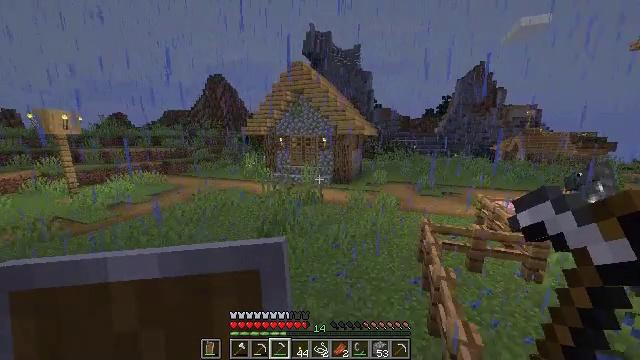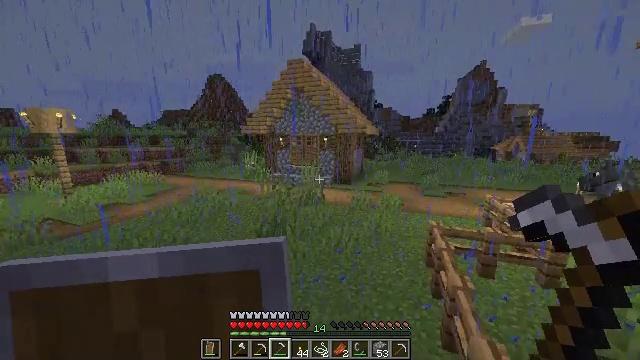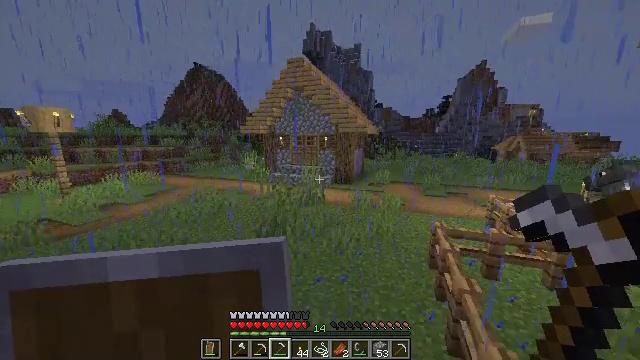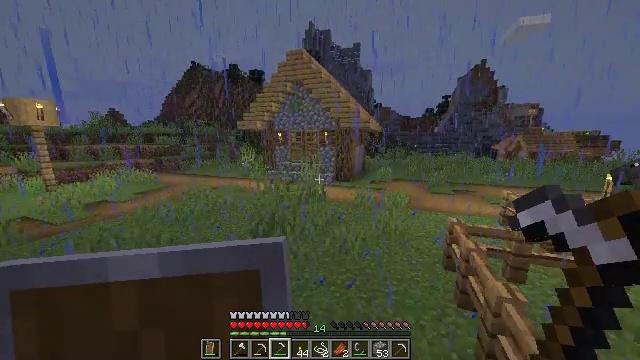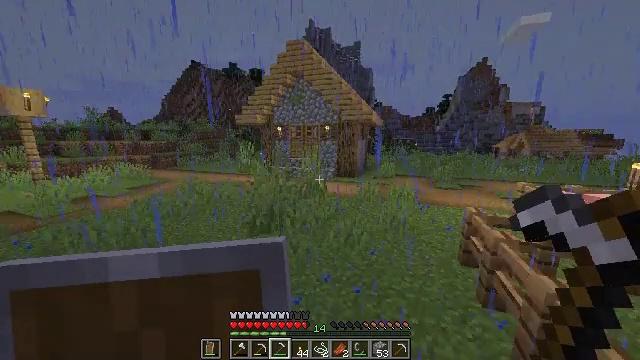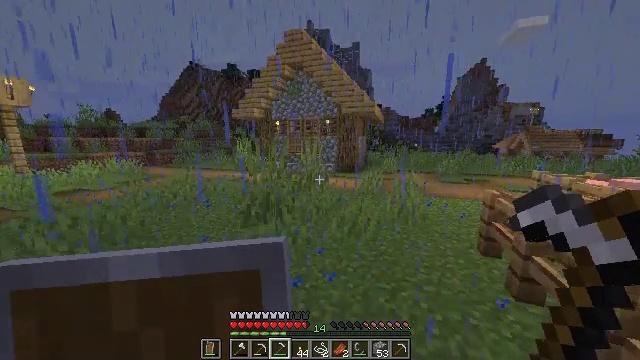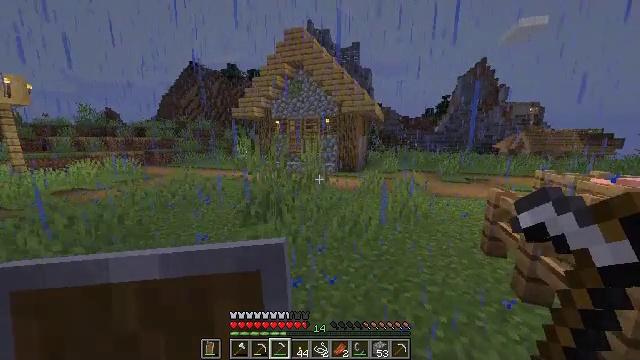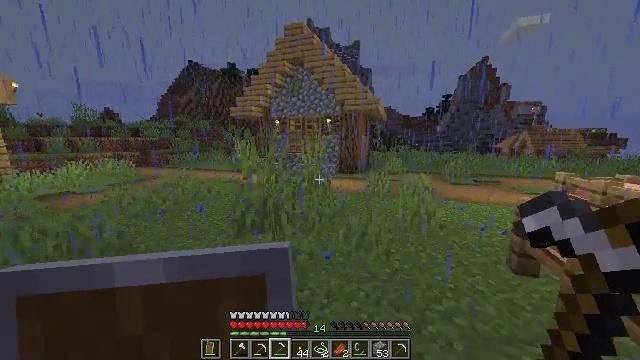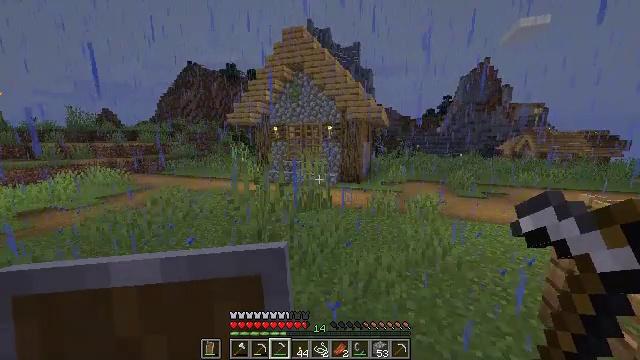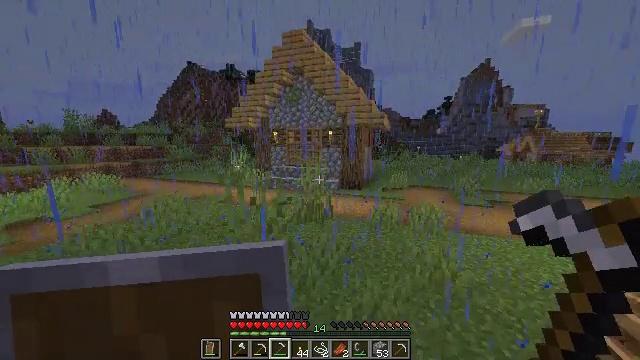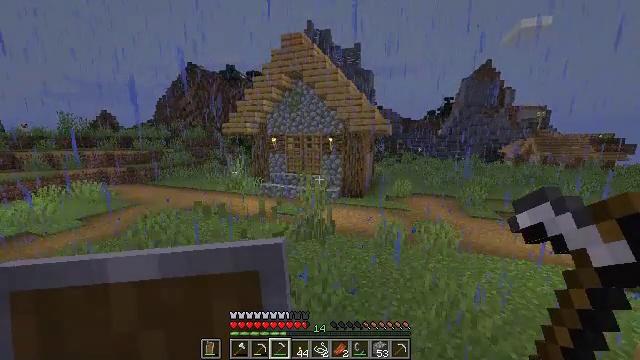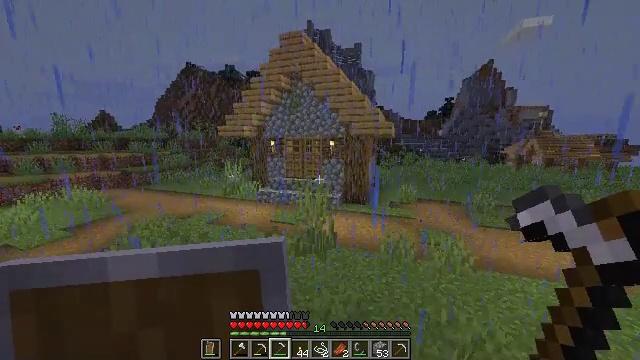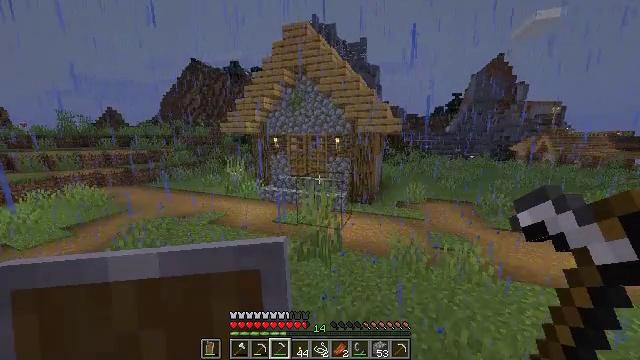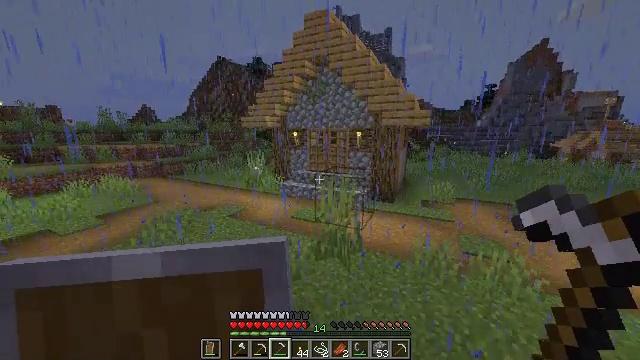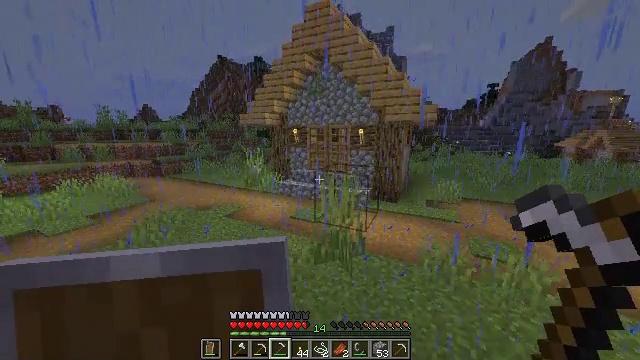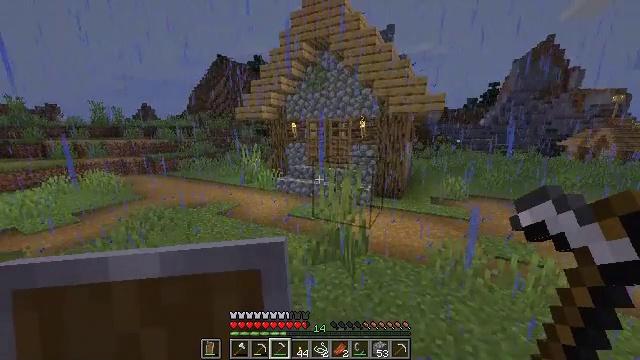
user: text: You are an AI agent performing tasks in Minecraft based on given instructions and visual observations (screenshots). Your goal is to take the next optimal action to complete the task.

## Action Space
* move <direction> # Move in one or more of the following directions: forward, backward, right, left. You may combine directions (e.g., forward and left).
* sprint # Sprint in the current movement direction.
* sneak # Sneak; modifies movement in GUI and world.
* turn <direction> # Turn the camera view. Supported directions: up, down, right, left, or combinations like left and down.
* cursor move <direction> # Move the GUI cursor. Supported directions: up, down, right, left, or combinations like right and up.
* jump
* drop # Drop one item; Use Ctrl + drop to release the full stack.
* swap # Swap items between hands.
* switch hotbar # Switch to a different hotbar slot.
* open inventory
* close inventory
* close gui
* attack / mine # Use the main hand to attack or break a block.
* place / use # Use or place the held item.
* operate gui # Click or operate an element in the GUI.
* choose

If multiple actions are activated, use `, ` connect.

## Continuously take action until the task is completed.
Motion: motion action
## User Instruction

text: Gather the yellow bed by attacking it.
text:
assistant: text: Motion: move forward, sprint, jump
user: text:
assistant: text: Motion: move forward, sprint, jump
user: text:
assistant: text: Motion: move forward, sprint, jump
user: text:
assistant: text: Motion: move forward, sprint, jump
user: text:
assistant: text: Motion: move forward, sprint, jump
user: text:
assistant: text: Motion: move forward, sprint, jump
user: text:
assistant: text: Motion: move forward, sprint, jump
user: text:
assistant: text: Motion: move forward, sprint, jump
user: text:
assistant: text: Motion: move forward, sprint, jump
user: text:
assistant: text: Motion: move forward, jump
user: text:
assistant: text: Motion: move forward, jump
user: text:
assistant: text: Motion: move forward, turn left, jump
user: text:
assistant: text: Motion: move forward, turn left and down, jump
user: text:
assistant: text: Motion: move forward, jump
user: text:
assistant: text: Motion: move forward, jump
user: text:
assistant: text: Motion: move forward, jump
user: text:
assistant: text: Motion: move forward, jump
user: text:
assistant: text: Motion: move forward, turn right and up, jump
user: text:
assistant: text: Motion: move forward, jump
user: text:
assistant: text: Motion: move forward, jump
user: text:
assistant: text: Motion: move forward, jump
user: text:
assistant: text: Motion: move forward, jump
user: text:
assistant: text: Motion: move forward
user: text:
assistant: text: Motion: move forward
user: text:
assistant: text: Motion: move forward
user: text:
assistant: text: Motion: move forward
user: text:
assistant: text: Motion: move forward, turn right
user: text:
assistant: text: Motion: move forward, turn right
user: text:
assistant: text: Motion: move forward
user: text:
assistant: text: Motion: move forward, use / place